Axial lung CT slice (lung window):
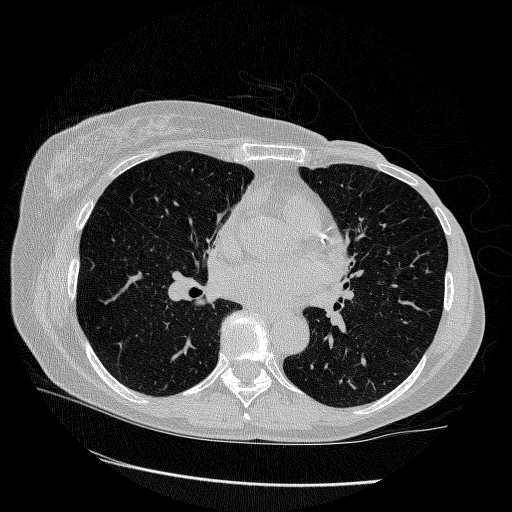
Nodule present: no